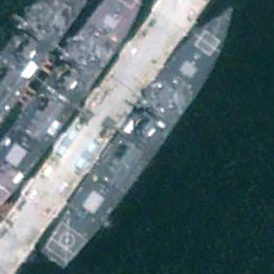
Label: destroyer